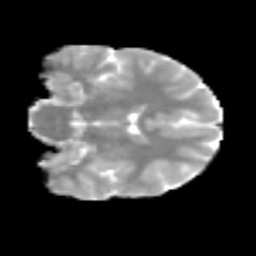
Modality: MD
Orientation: coronal
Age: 23
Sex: female
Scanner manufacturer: siemens
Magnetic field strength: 3 T
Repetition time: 2.3 s
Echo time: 0.085 s